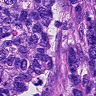
Metastatic tissue present: yes